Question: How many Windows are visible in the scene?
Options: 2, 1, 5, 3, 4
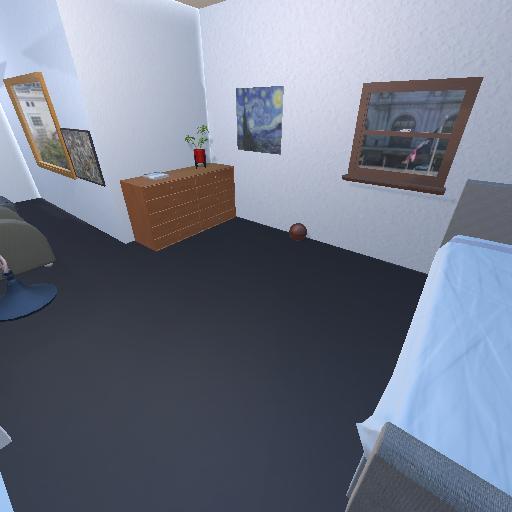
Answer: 2